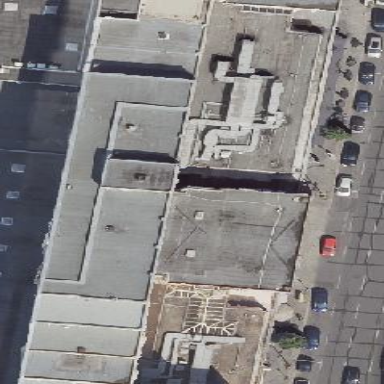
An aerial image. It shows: Commercial building.